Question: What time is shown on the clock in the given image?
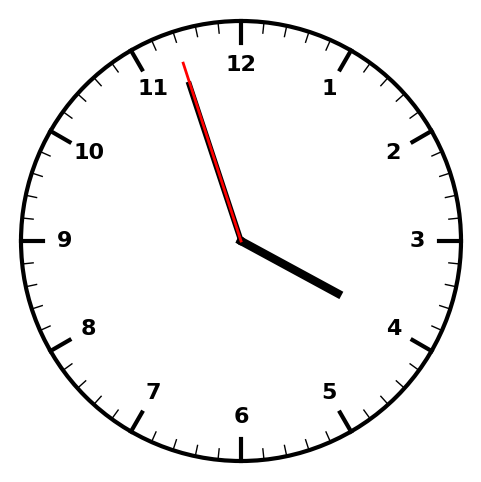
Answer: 03:56:57